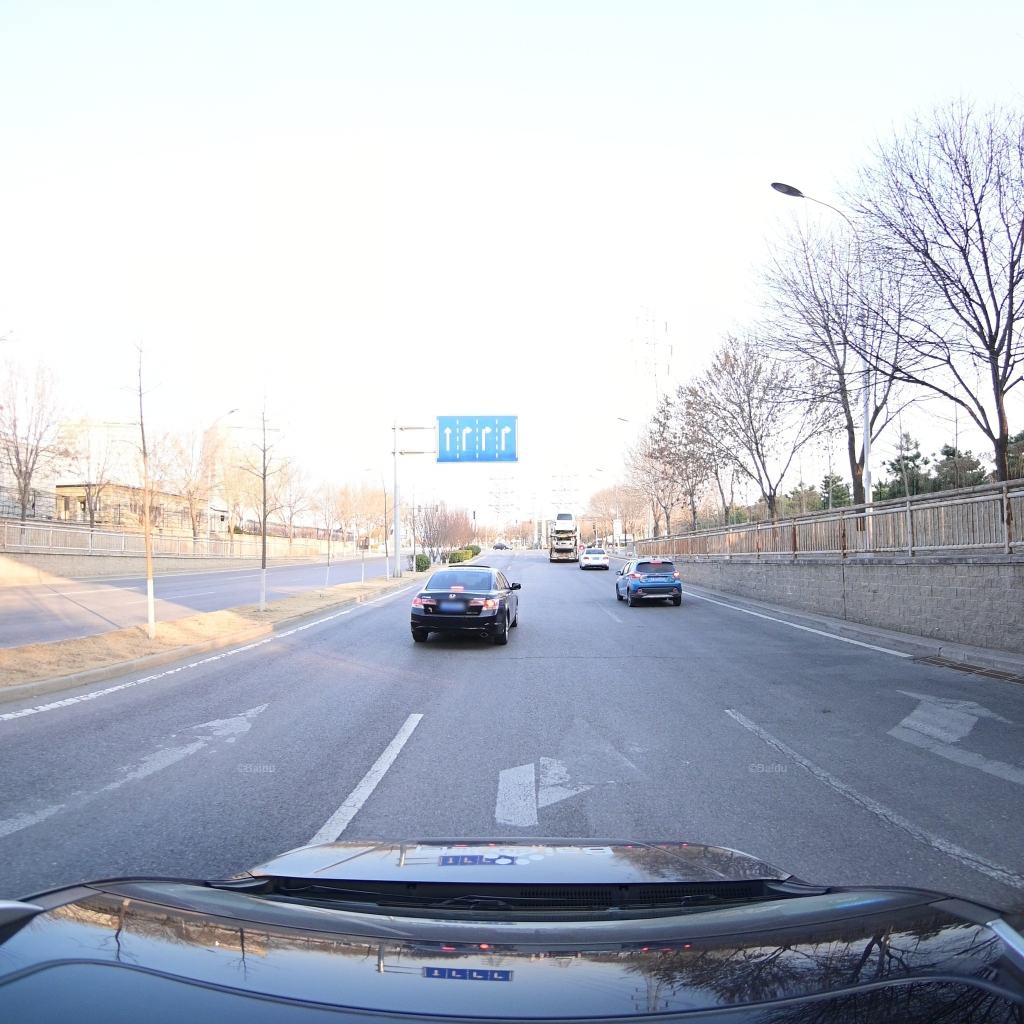
Region: Fengtai
Road damage annotations: longitudinal crack, transverse crack